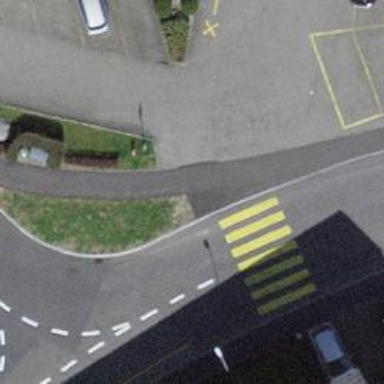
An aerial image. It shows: Kerb serving as barrier.